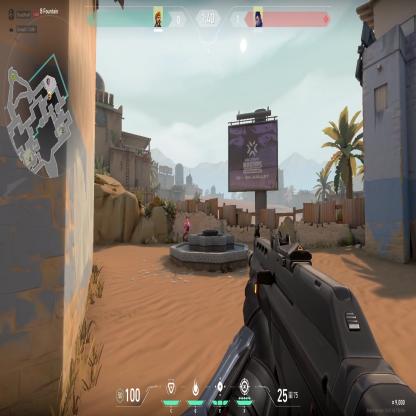
Label: enemy